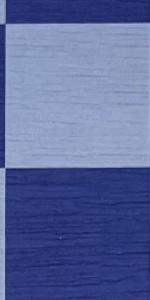
Label: Empty